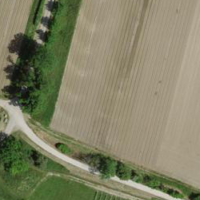
EUNIS habitat code: 52
Species observed at this site:
Cruciata laevipes
Sturnus vulgaris
Columba palumbus